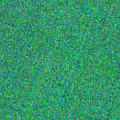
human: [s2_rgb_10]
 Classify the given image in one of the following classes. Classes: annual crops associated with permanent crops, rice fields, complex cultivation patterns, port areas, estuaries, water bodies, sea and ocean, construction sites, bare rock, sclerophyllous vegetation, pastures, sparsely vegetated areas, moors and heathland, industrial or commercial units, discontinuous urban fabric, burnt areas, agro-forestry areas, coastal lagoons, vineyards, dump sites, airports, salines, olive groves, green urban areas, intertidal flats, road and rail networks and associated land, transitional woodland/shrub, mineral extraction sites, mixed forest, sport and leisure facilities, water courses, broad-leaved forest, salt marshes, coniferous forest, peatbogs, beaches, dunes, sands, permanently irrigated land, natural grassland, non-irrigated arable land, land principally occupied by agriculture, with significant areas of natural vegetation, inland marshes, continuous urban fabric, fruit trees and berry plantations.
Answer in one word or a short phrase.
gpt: sea and ocean